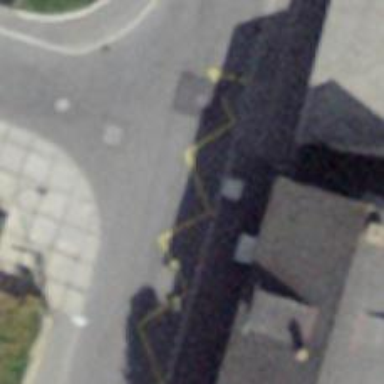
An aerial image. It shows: Bus stop with platform for public transport.